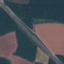
Label: Highway